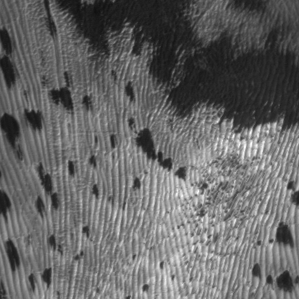
Label: frost